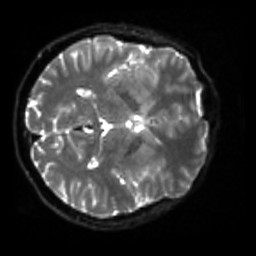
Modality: sbref
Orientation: axial
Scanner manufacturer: siemens
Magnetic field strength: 3 T
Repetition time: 4 s
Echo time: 0.0594 s